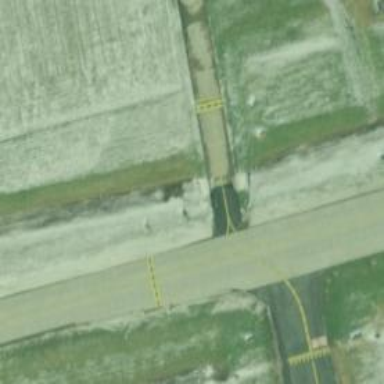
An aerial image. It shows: Image of taxiway at airport.